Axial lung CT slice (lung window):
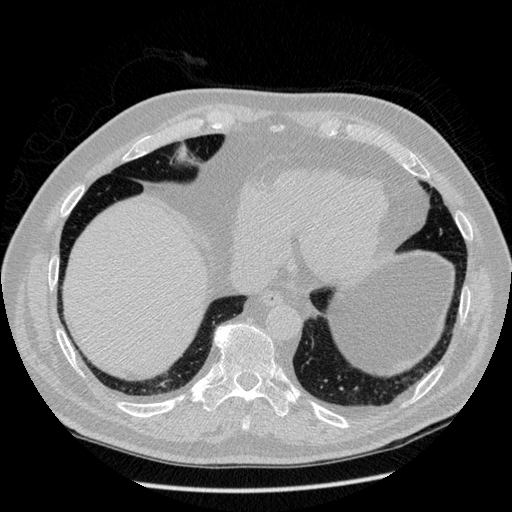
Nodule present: no